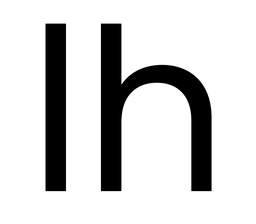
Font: Poppins-Regular